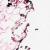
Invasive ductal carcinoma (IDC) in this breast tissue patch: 0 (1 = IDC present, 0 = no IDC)